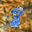
Label: 8